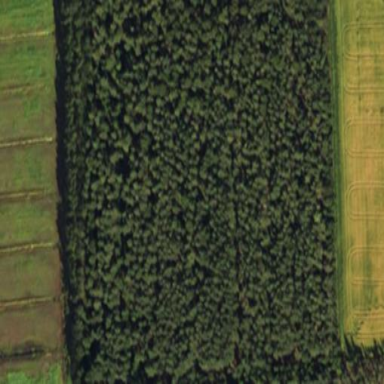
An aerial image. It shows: Forest area predominantly covered with needle-leaved trees.